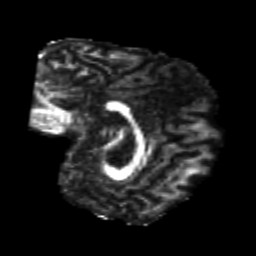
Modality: FA
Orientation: sagittal
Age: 22
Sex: male
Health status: healthy
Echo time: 0.074 s